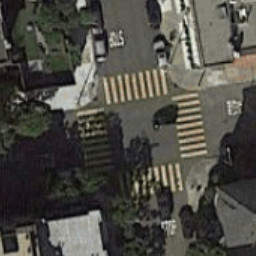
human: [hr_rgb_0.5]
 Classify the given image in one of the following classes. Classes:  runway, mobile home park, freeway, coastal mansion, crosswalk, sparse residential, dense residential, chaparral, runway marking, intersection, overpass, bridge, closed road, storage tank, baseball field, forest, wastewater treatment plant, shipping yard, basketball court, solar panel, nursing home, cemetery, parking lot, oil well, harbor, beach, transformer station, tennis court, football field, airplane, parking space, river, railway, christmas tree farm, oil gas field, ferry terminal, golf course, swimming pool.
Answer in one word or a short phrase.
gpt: crosswalk